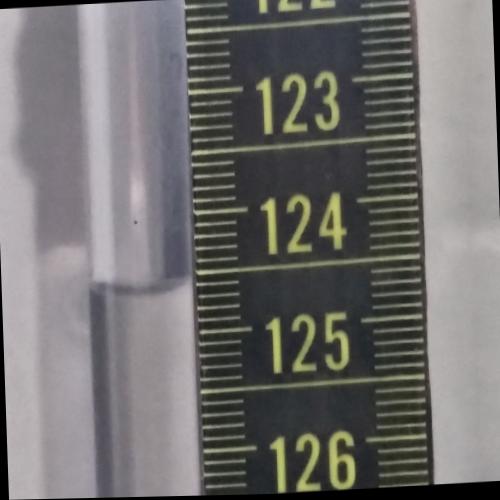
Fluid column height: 124.6 cm